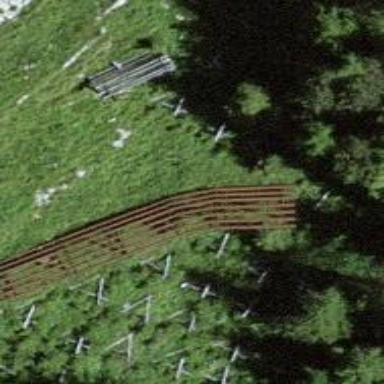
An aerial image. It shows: Snow fence that is man-made.